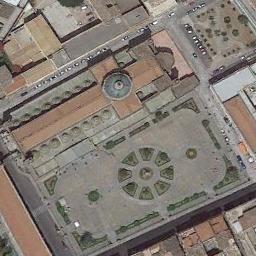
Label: church